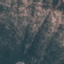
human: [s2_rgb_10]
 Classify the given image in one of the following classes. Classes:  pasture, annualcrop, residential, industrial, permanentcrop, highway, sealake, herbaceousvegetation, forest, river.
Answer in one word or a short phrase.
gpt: HerbaceousVegetation